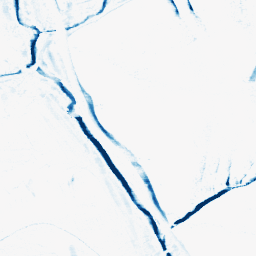
Category: morphological
Decomposition family: morphological_rect
Decomposition parameters: operation: closing
width: 10
height: 3
Upsampling method: bspline
Upsampling parameters: scale: 2
Upsampling scale: 2